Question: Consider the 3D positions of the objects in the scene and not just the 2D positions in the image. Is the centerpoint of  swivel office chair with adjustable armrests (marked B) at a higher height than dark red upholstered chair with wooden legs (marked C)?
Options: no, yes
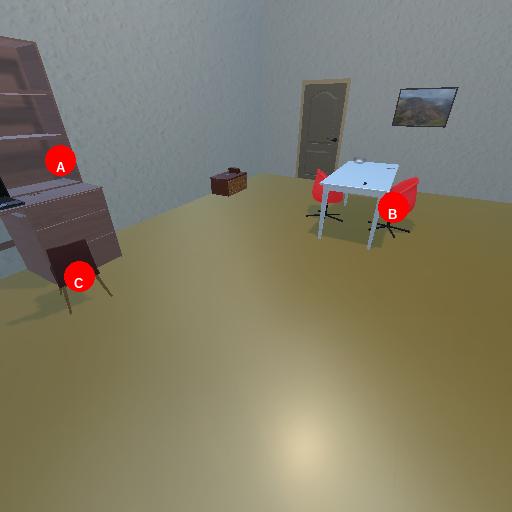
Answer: no